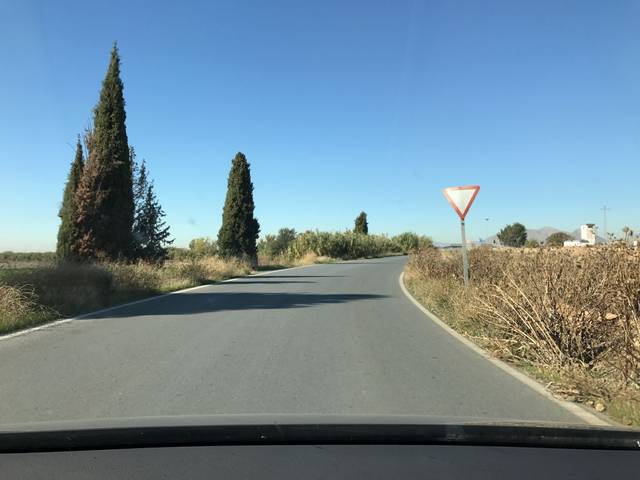
Region: Spain
Coordinates: 37.174, -3.638